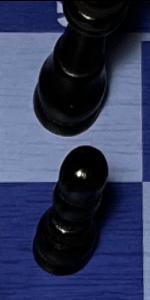
Label: Pawn_Black